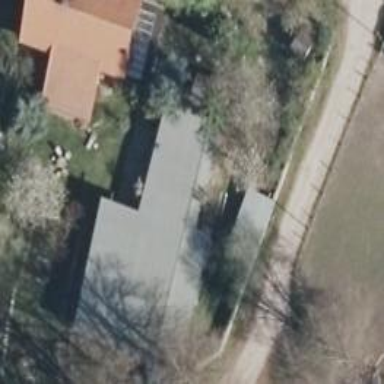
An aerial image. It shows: Garage.